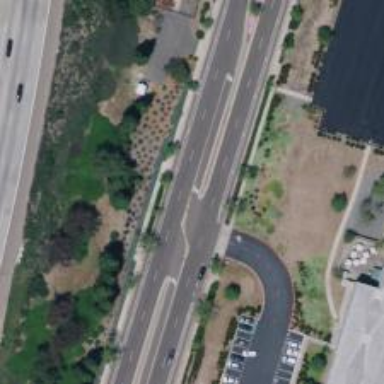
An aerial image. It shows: Tertiary link road with asphalt surface.